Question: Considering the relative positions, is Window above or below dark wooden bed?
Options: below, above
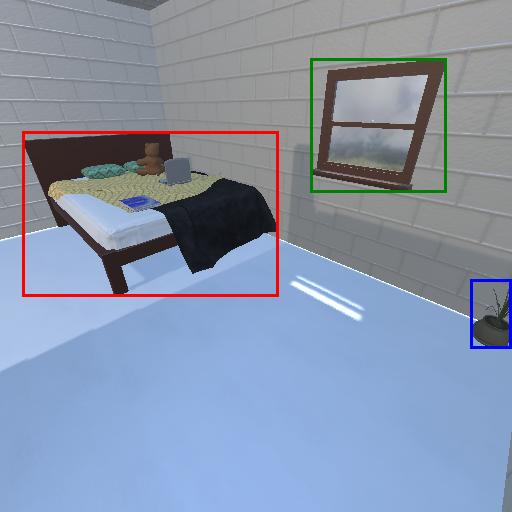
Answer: below